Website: apple
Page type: billing-address
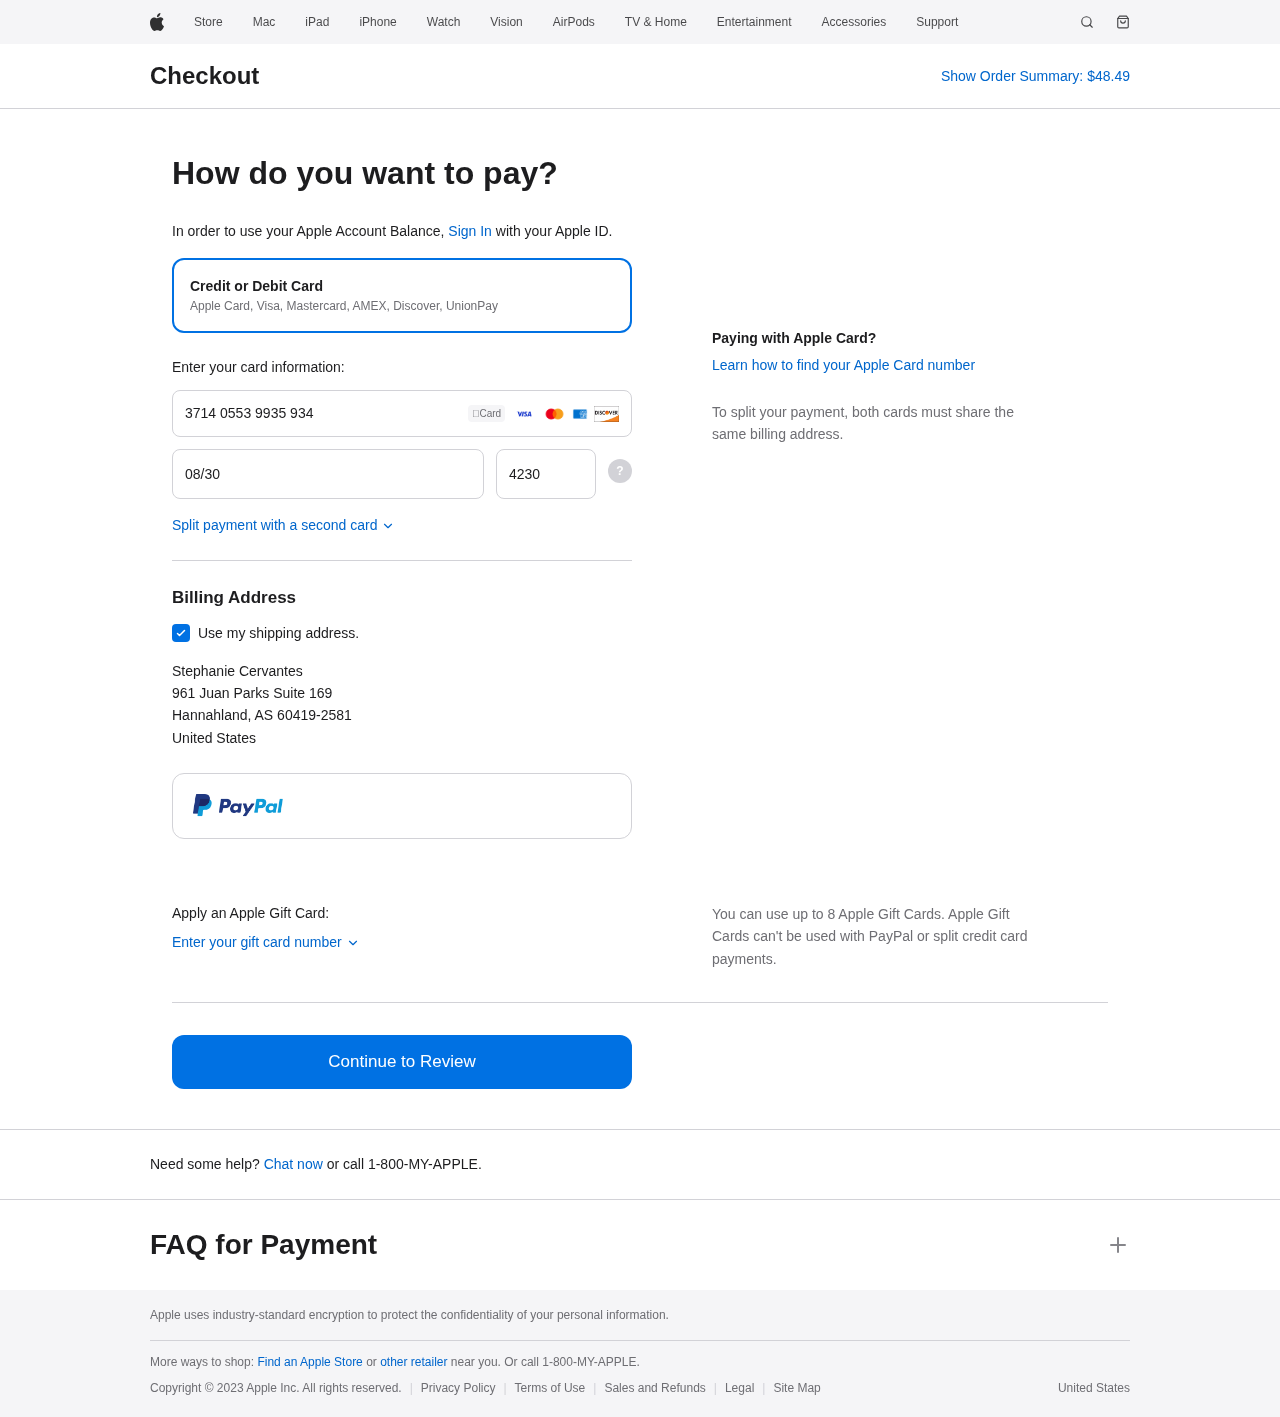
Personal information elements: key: PII_CARD_CVV
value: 4230
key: PII_CARD_EXPIRY
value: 08/30
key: PII_CARD_NUMBER
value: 3714 0553 9935 934
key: PII_CITY
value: Hannahland
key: PII_COUNTRY
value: United States
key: PII_FULLNAME
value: Stephanie Cervantes
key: PII_POSTCODE_FULL
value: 60419-2581
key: PII_STATE_ABBR
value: AS
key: PII_STREET
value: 961 Juan Parks Suite 169
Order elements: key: ORDER_TOTAL
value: $48.49